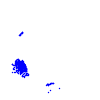
Particle: electron